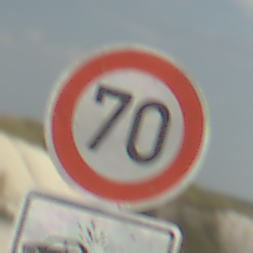
Verkehrszeichen: Geschwindigkeit70
Zusatzzeichen unten: Entfernungsangaben2
Umgebung: Outdoor, Beach
Tageszeit: MorningAfternoon
Wetter: PartlyCloudy
Licht: Natural
Jahreszeit: NotSpecified
Kontrast: HighContrast